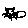
Label: cat